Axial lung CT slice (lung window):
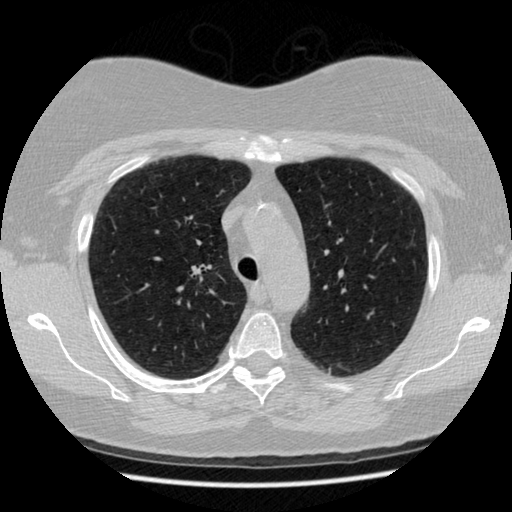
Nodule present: no